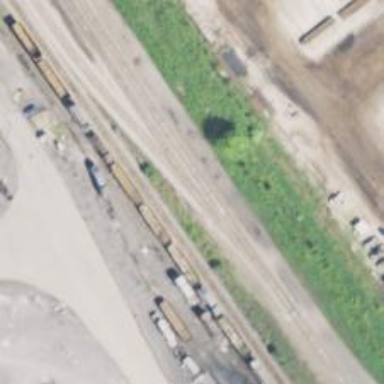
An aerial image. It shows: Rail spur service.